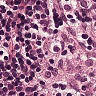
Metastatic tissue present: no